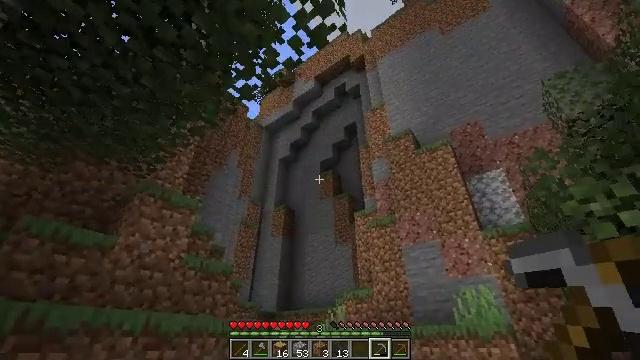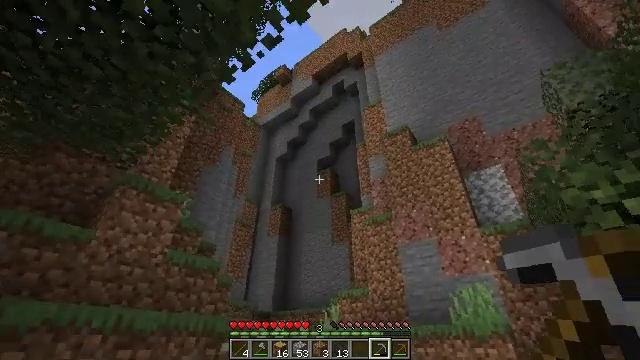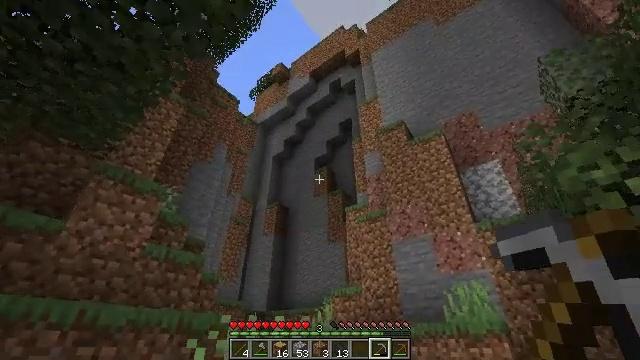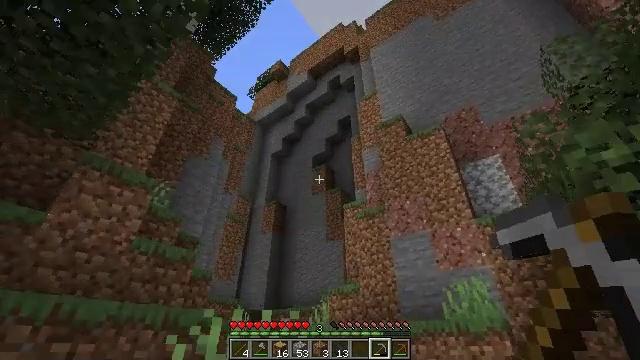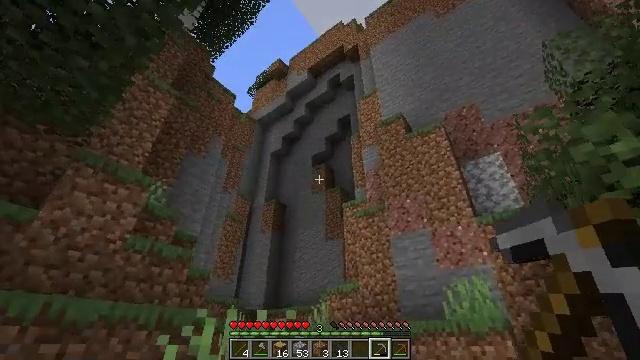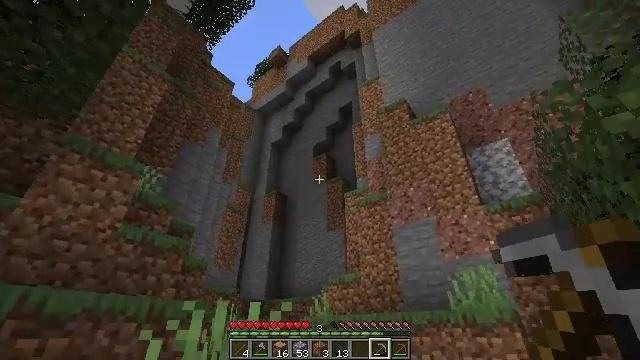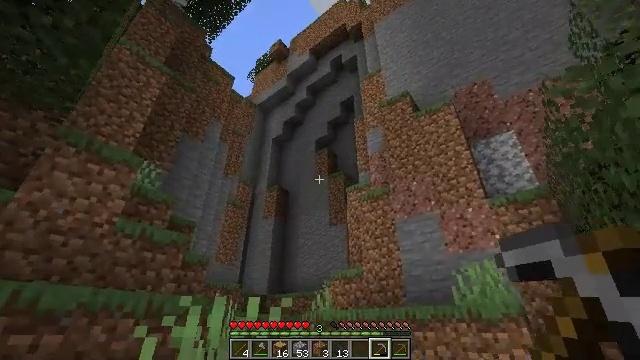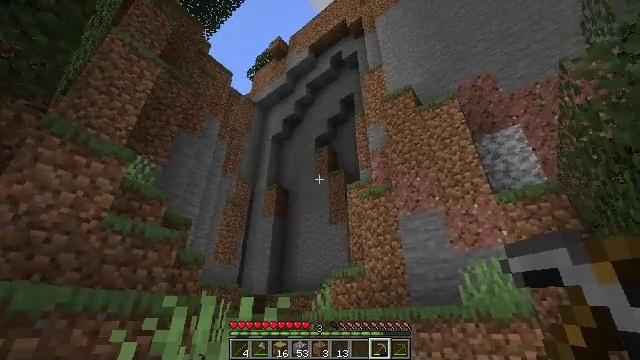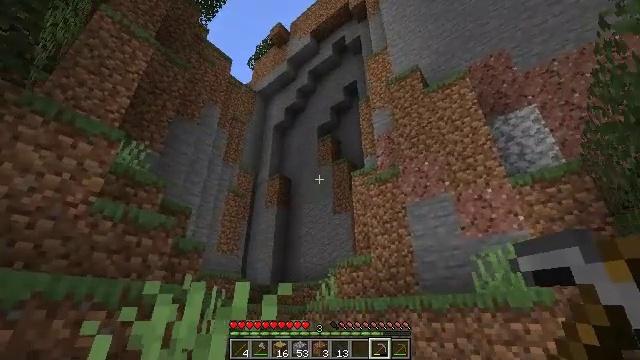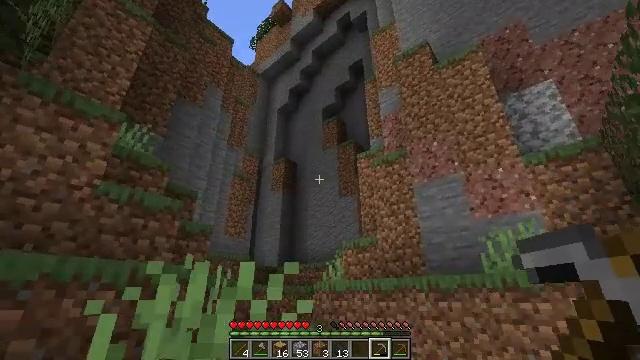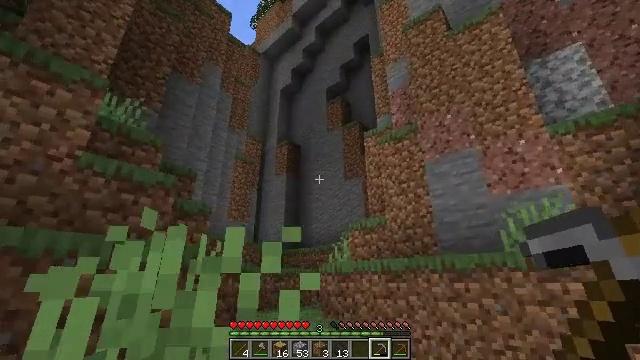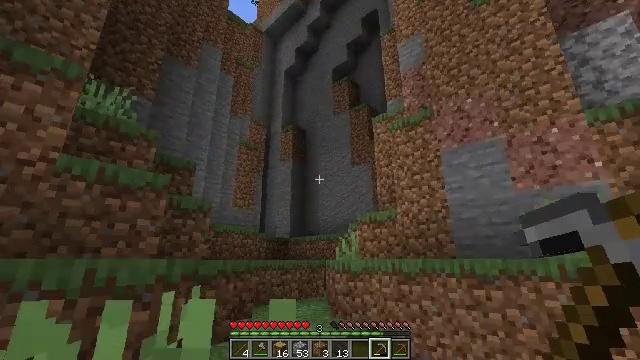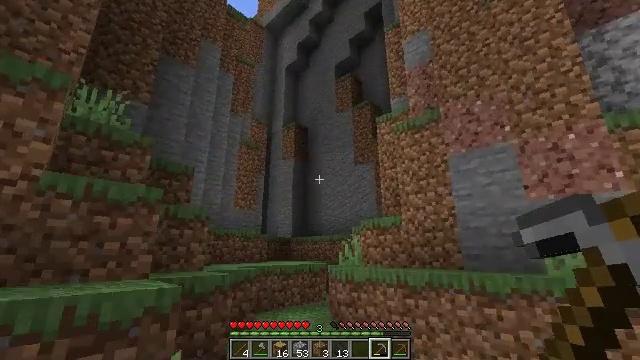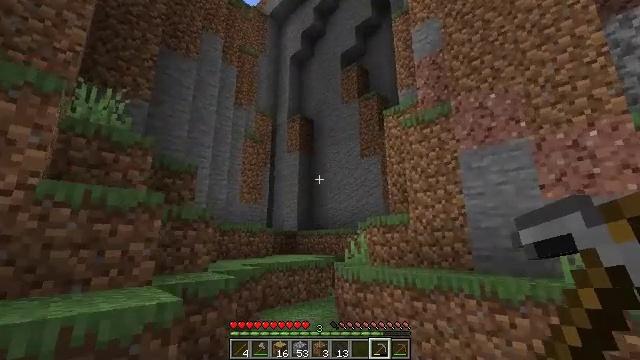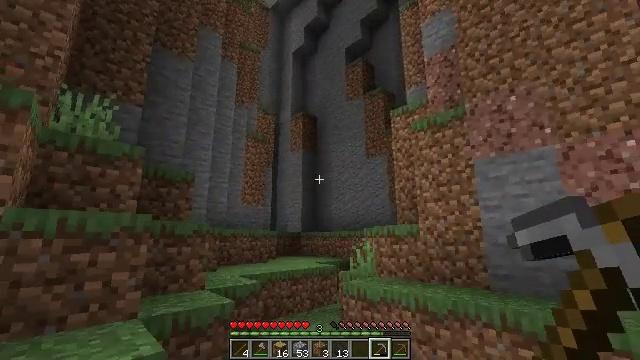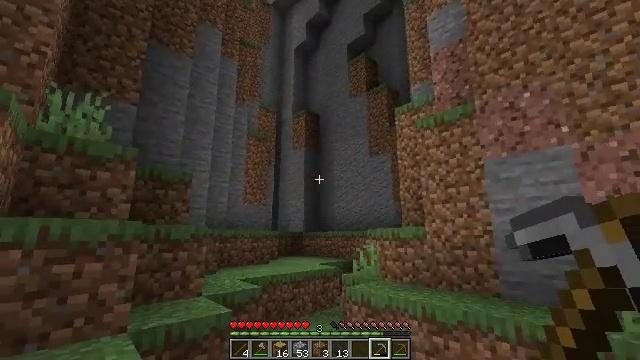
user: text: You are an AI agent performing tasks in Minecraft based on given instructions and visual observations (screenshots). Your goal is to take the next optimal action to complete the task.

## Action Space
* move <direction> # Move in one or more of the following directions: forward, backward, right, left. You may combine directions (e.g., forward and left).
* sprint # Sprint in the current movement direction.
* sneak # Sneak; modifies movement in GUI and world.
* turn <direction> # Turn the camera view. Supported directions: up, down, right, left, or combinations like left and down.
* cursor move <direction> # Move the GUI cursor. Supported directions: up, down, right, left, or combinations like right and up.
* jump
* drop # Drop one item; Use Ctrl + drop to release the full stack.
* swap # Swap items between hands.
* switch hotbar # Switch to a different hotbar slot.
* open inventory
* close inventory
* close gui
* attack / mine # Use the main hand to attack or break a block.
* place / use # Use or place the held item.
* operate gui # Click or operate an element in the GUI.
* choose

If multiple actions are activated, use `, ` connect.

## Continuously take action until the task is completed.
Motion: motion action
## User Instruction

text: Break the birch leaves block.
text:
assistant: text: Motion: move forward and move right
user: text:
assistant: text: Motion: move forward and move right
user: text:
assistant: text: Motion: move forward
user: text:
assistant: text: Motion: move forward
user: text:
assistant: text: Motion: move forward, turn down
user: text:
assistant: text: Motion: move forward
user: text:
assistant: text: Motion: move forward
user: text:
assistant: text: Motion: move forward, turn down
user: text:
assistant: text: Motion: move forward, turn left and down
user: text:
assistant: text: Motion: move forward, turn left and down
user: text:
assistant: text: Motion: move forward, turn left and down, jump
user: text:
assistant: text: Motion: move forward, turn down, jump
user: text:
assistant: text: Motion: move forward, turn left and down, jump
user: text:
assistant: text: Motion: move forward, turn left and down, jump
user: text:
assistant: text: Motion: move forward, jump
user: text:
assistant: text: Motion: move forward, turn left and down
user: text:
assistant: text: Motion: move forward, turn left and down
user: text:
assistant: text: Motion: move forward
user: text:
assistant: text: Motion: move forward
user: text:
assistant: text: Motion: move forward
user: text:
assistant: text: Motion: move forward
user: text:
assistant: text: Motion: move forward
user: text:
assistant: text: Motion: move forward
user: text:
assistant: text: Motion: move forward and move right, turn left and up
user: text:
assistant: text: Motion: move forward and move right, turn left and up
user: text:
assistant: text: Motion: move forward and move right, turn left and up
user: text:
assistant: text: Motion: move forward and move right
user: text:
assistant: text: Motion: move forward and move right
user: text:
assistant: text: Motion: move forward and move right
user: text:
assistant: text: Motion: move forward and move right